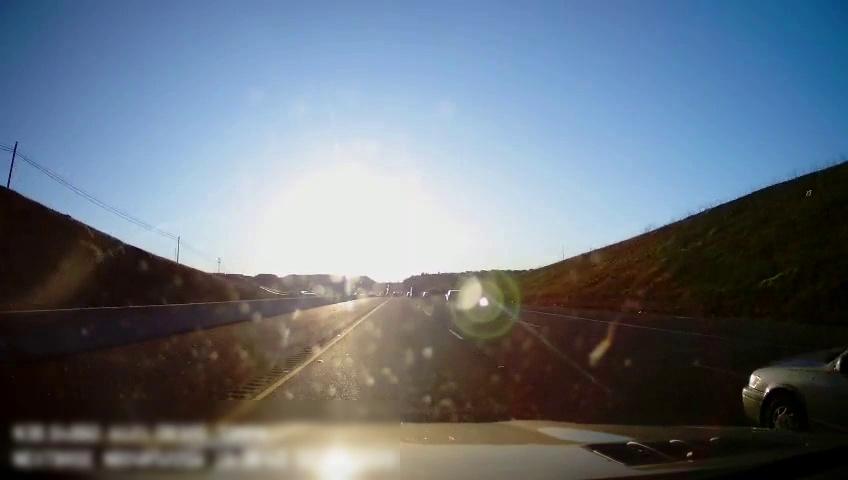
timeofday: Day
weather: Sunny
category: Drivable Space
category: Vehicles | Car
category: Vehicles | Car
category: Vehicles | Truck
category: Lanes | Current Lane
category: Lanes | Current Lane
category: Lanes | Alternate Lane
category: Lanes | Alternate Lane